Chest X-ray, AP view. Patient: 48 years old, sex F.
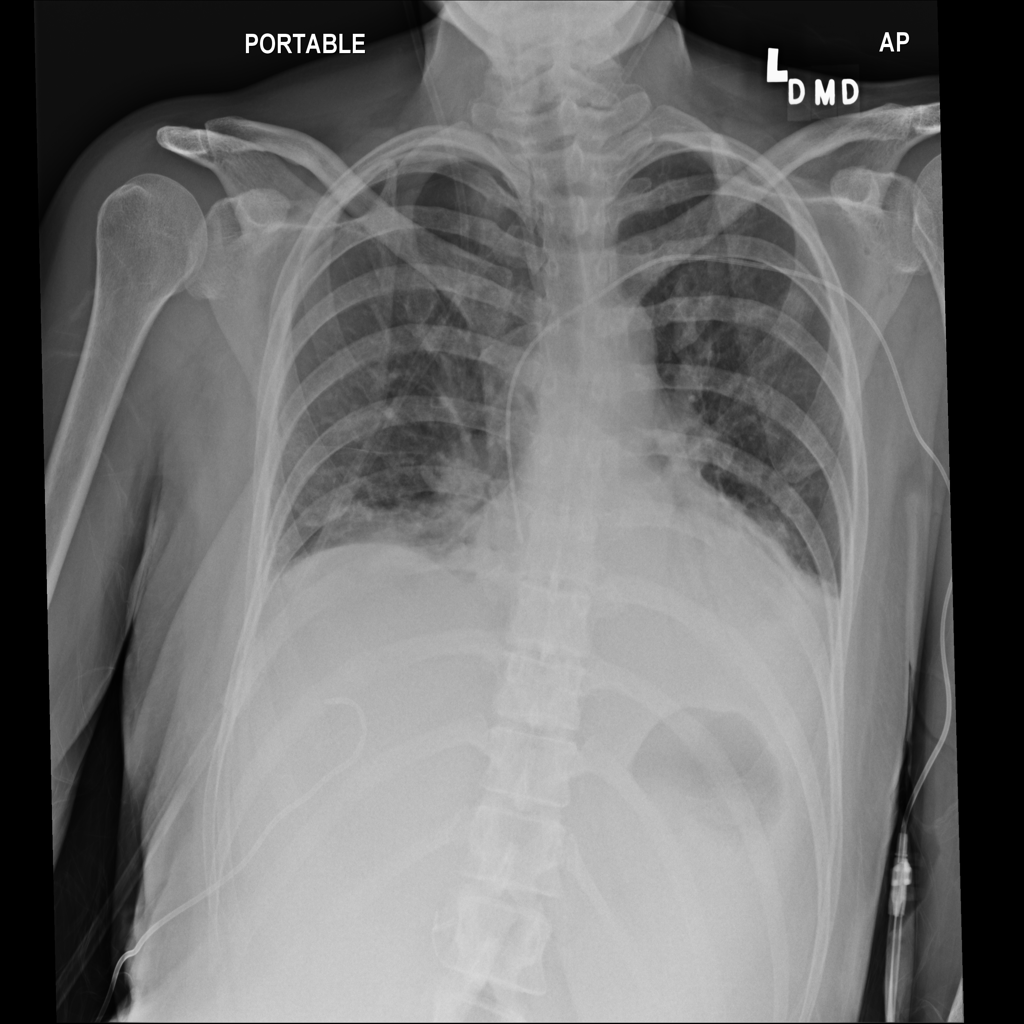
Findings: Effusion, Infiltration, Pneumothorax